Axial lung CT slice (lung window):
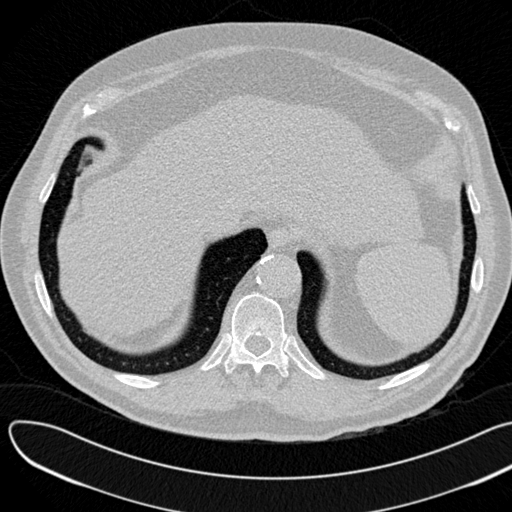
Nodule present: no